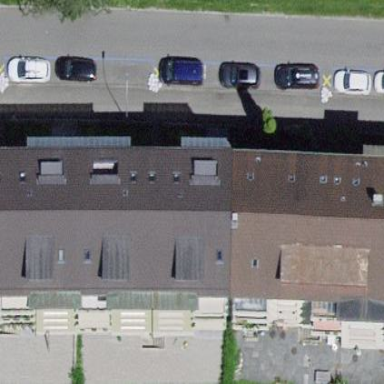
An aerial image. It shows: Building with gabled roof.